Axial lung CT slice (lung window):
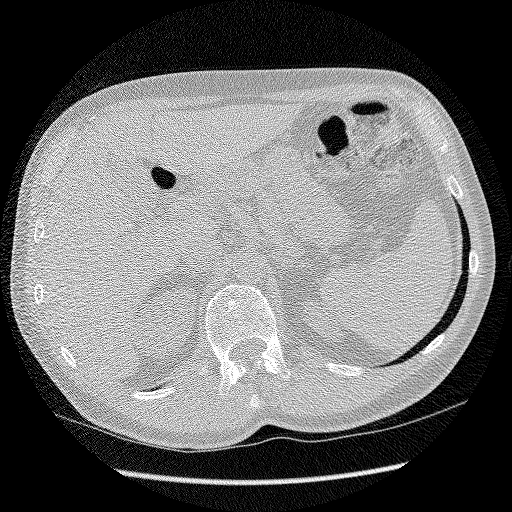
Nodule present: no